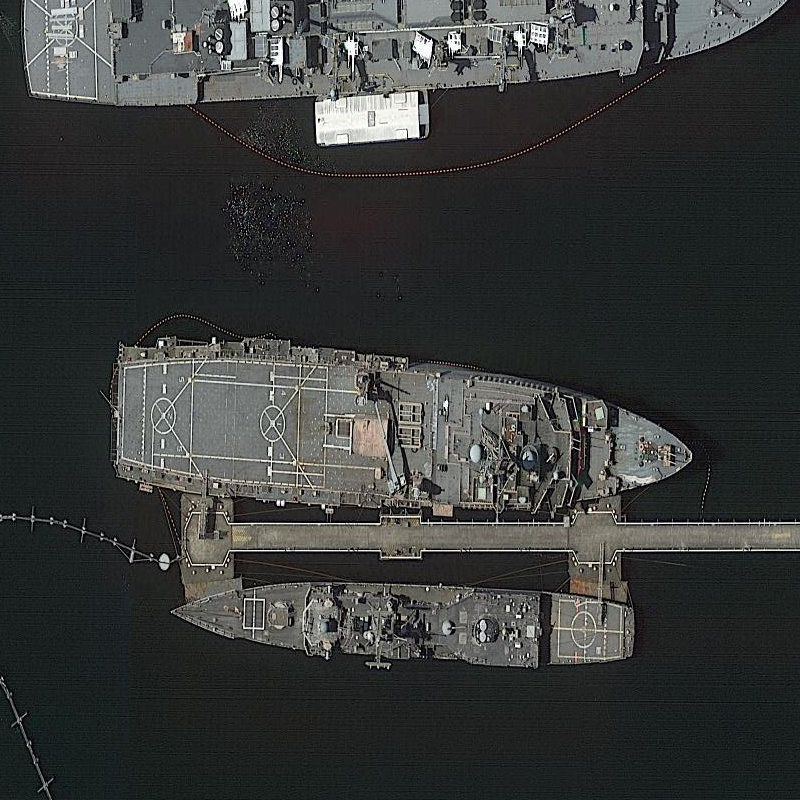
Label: combat